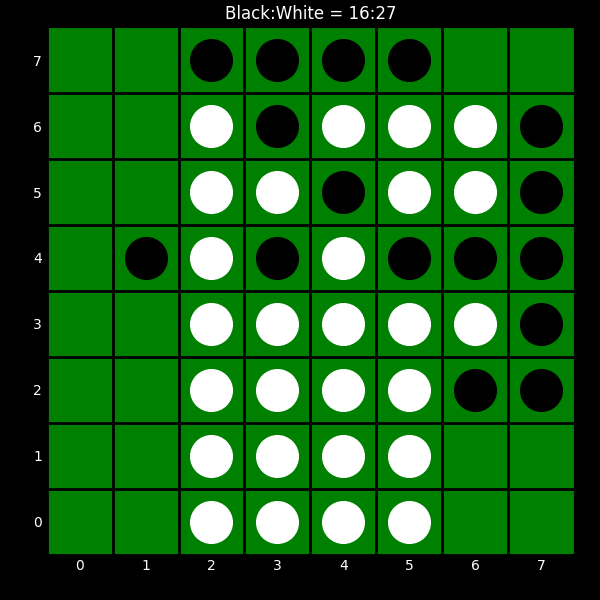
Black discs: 16
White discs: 27